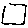
Label: square